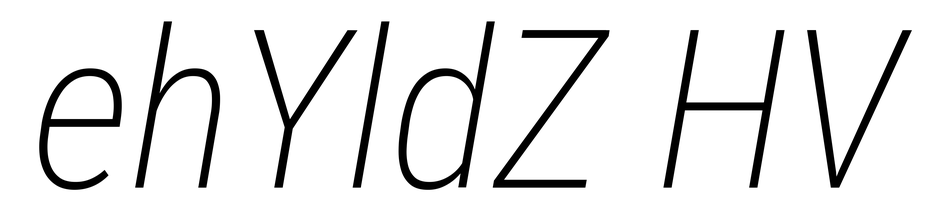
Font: Roboto-Italic_Condensed_ExtraLight_Italic